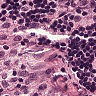
Metastatic tissue present: no